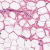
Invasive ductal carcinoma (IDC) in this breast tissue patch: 0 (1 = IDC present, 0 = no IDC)